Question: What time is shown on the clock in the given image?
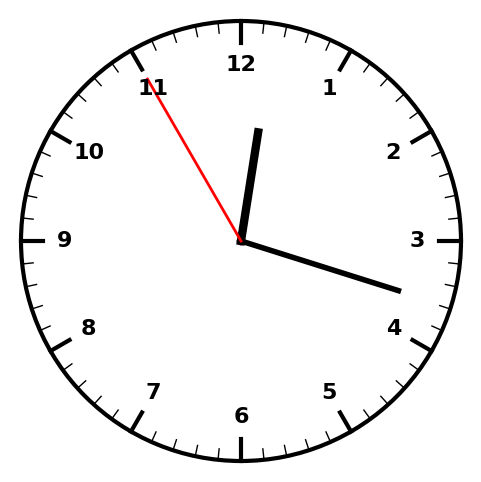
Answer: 12:17:55